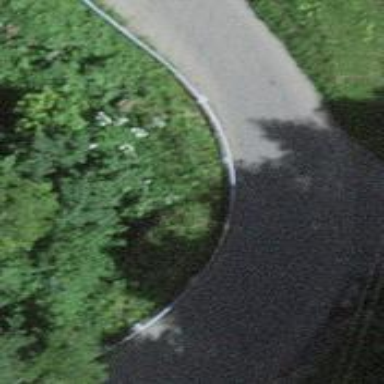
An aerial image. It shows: Culvert tunnel.